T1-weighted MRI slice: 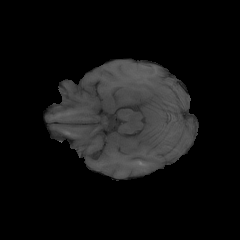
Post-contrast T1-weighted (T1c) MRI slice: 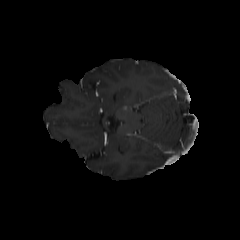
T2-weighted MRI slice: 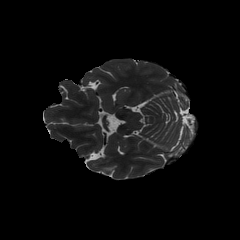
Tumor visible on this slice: no